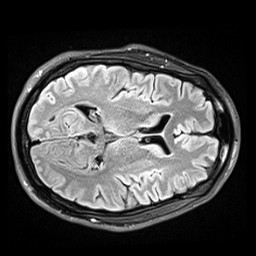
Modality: FLAIR
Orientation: axial
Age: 34
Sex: male
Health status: healthy
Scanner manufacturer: siemens
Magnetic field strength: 3 T
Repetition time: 9 s
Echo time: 0.088 s